Question: I am into designing my page and I've got troubled aligning the header.
As you can see here:

I wanted the "Add" will align with the employee list. How would I do that?
By the way here's the html code:
I've used . But a native css suggestion is still good.
'''
<div class="title">
<h4>Employee list</h4>
<span class="pull-right">Add</span>
</div>
'''
Thanks
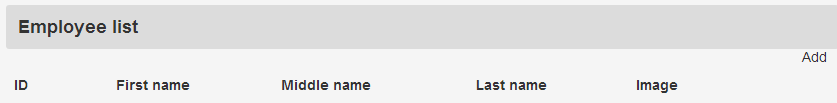
Answer: Move the 'Add' to before the '<h4>'. When you float right, the target element should be before the other element if you want them to align.
<URL>
HTML
'''
<div class="title">
<span class="pull-right">Add</span>
<h4>Employee list</h4>
</div>
'''
CSS
'''
.pull-right {
float:right;
}
'''